Question: Calculate the area of the minimum circumscribed circle of all polygons in the graph, and keep the result as an integer
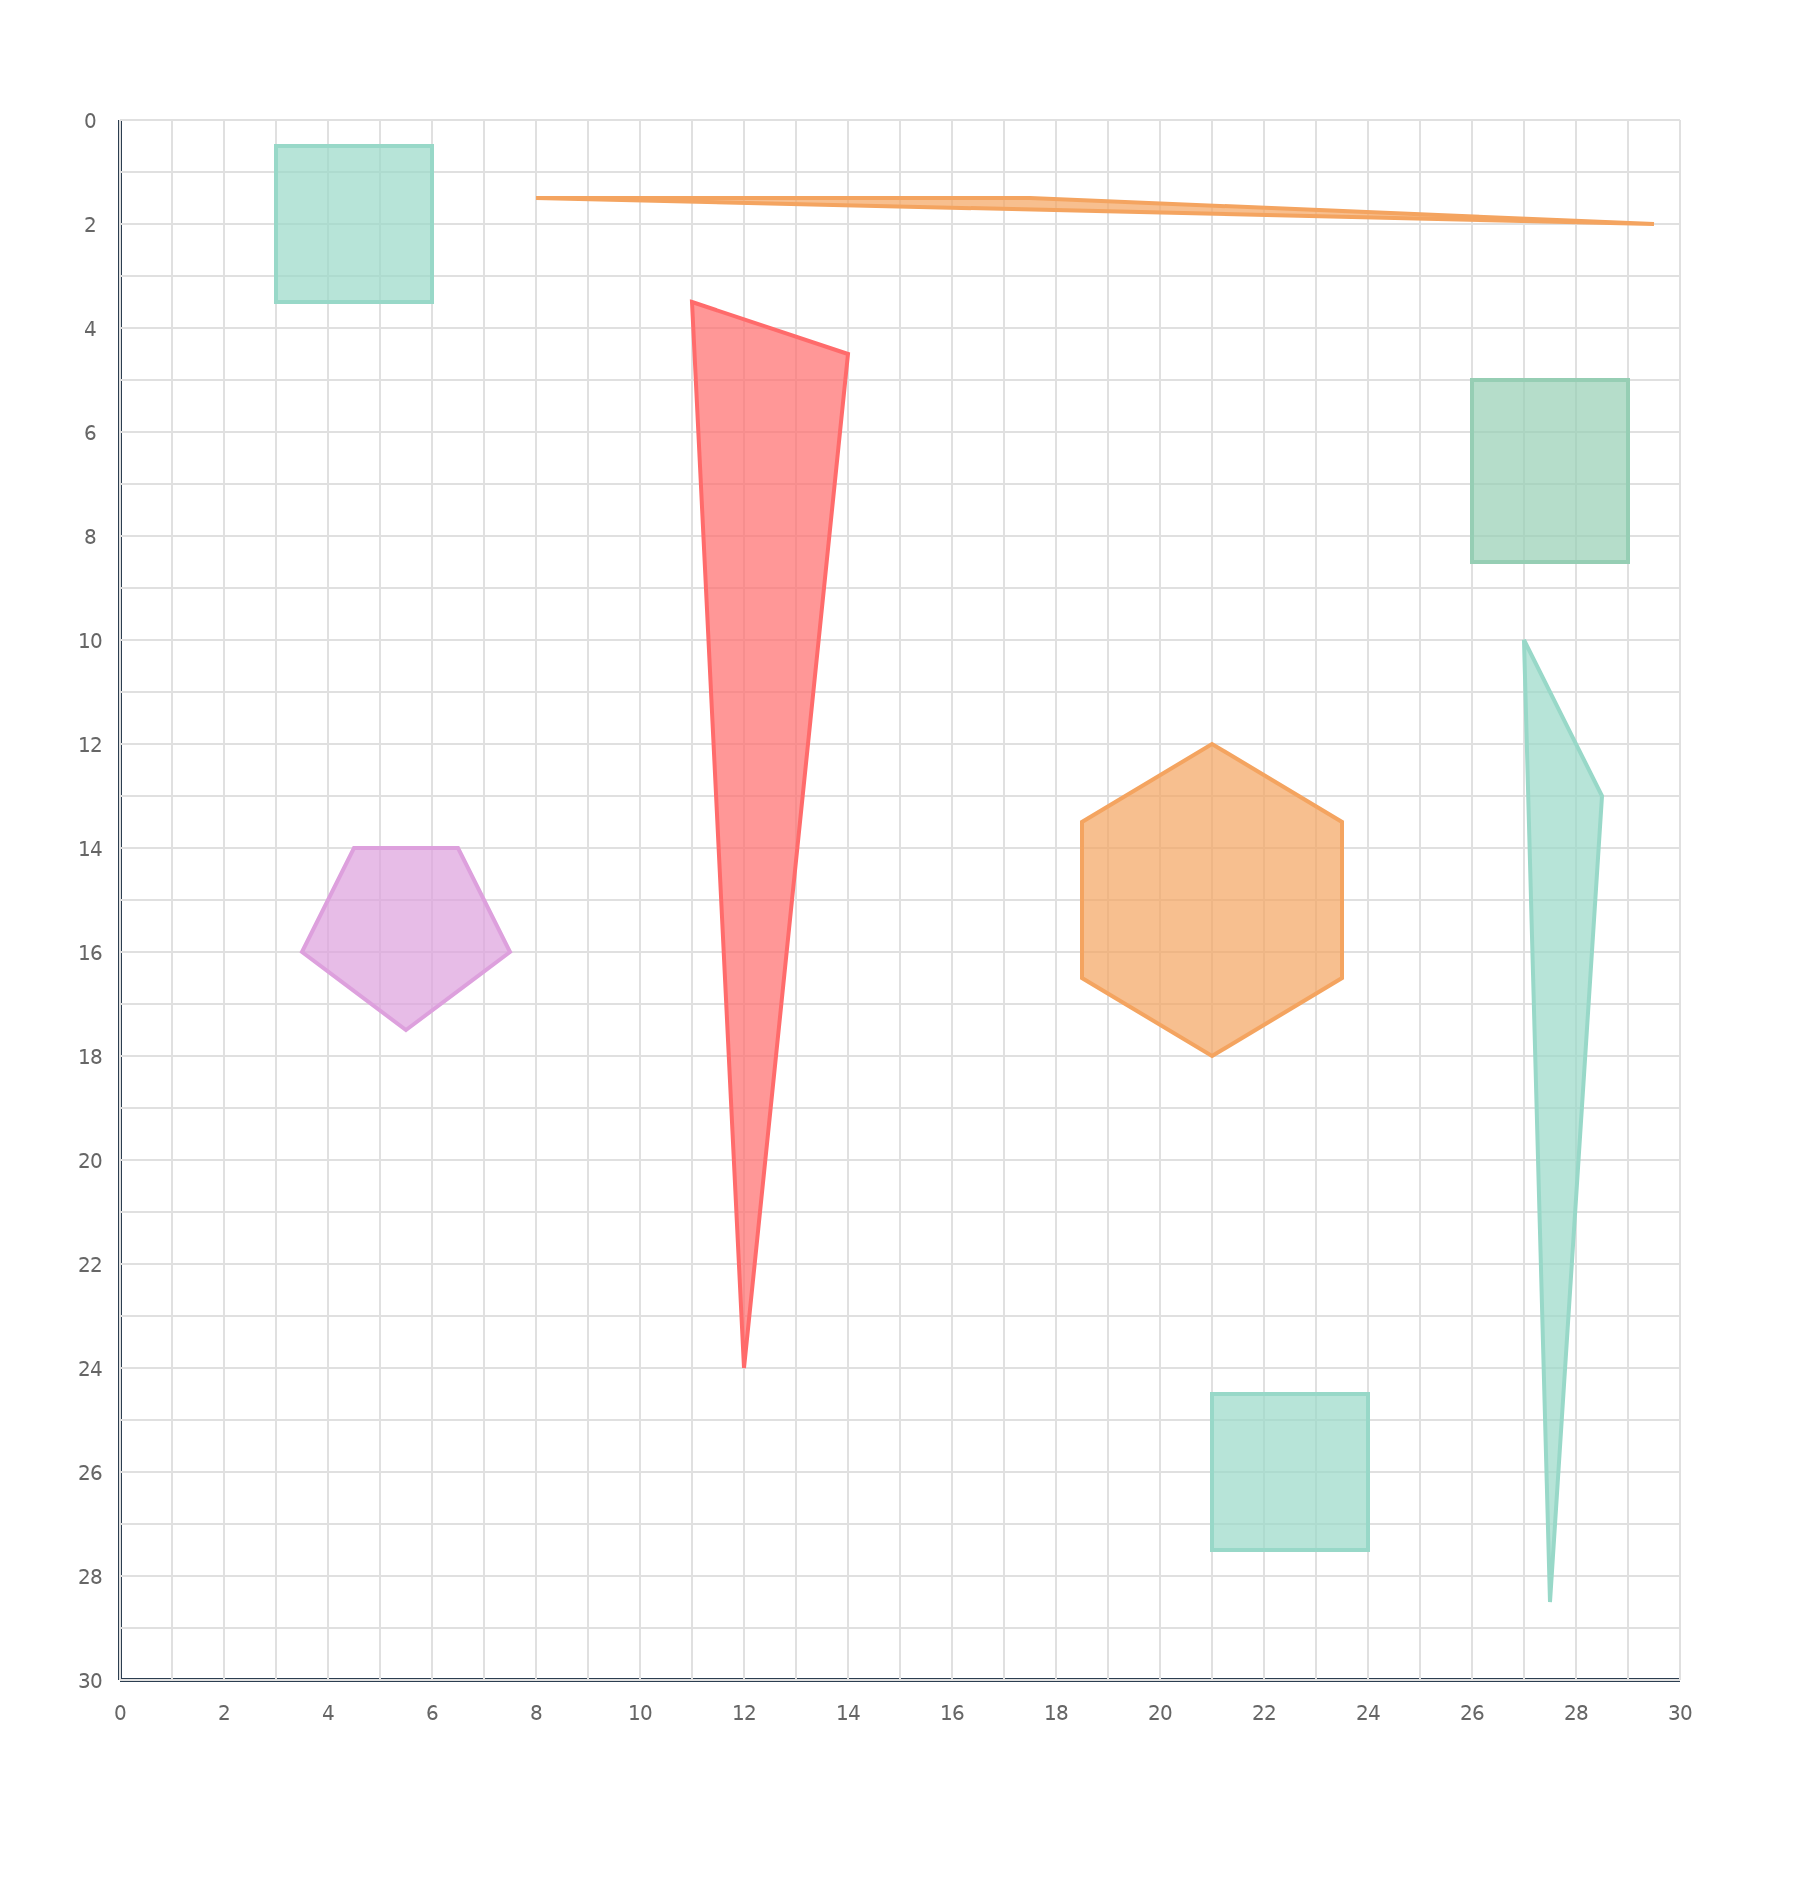
Answer: 1088